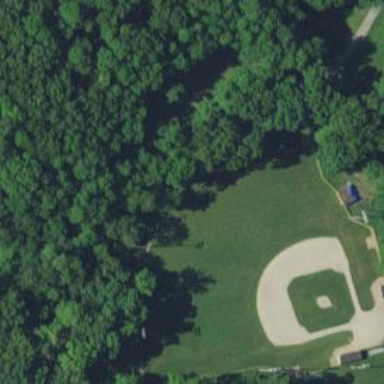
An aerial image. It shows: Grass pitch designated for baseball.